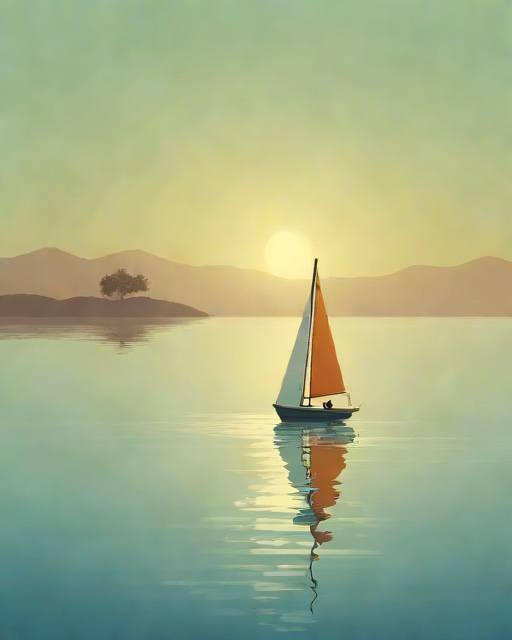
Category: New Baby